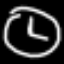
Label: clock